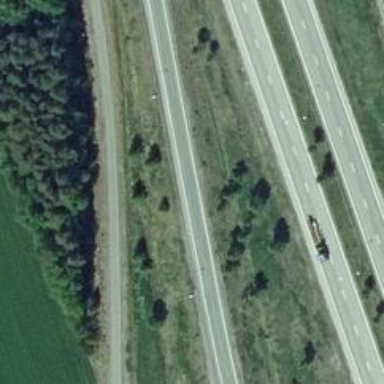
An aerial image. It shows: Asphalt motorway link.